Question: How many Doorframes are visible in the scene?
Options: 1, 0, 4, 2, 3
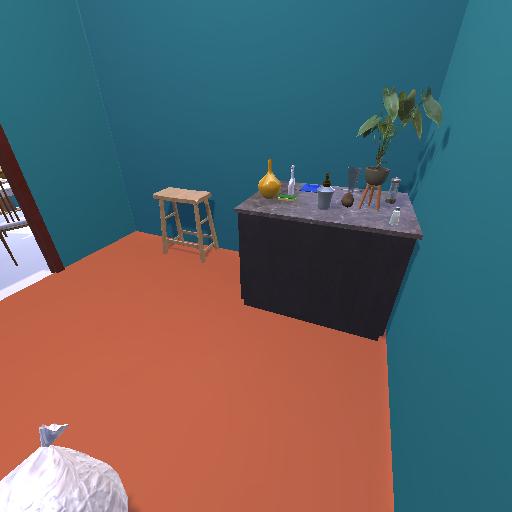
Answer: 1